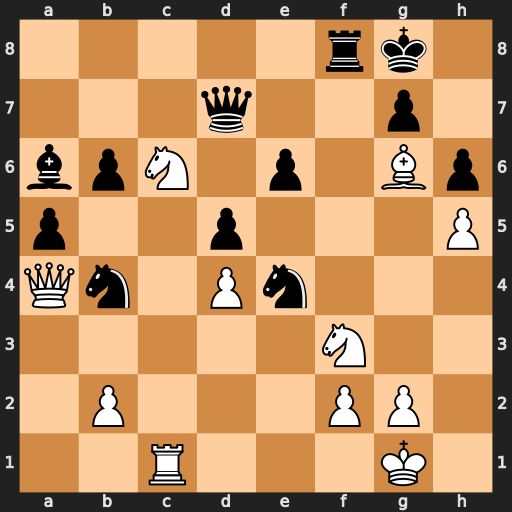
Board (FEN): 5rk1/3q2p1/bpN1p1Bp/p2p3P/Qn1Pn3/5N2/1P3PP1/2R3K1
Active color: w
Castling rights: -
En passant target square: -
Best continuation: Nfe5 Qc7 Bxe4 dxe4 Ng6